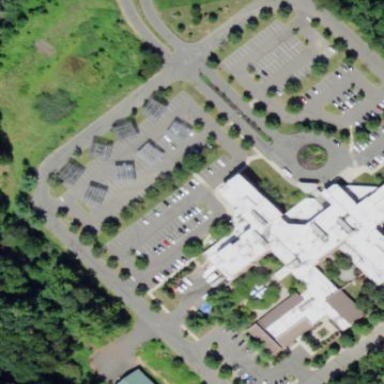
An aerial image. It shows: Hospital building with healthcare amenities.